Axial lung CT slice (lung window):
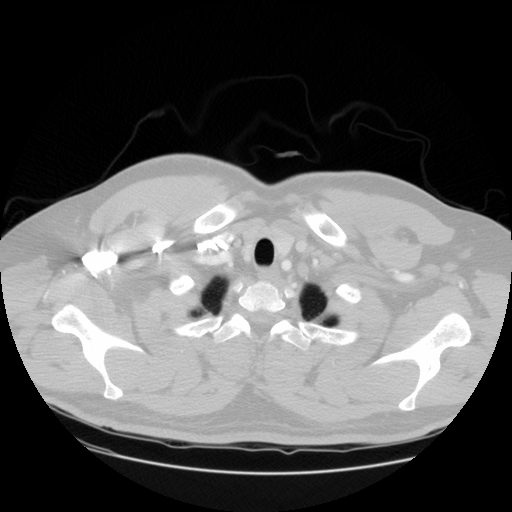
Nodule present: no